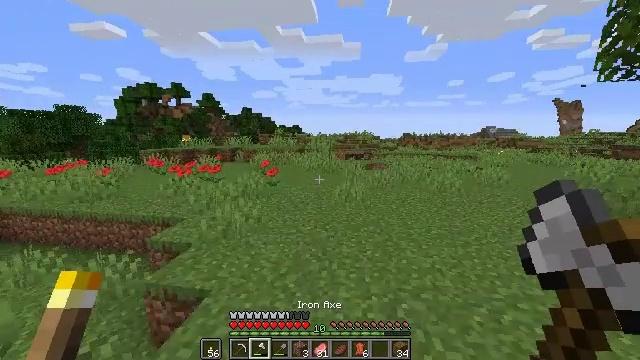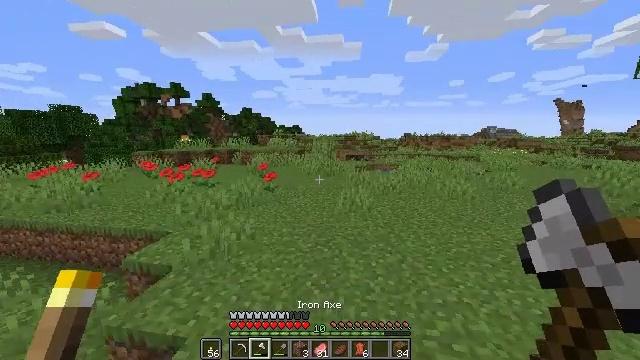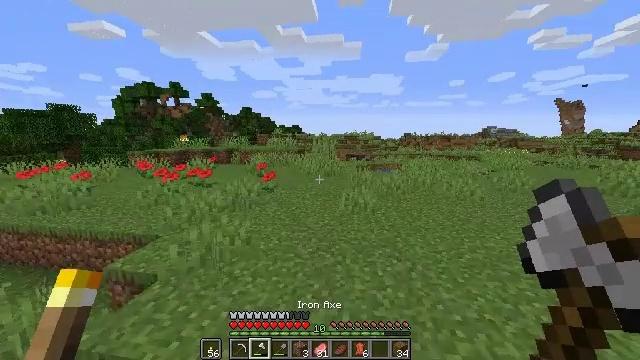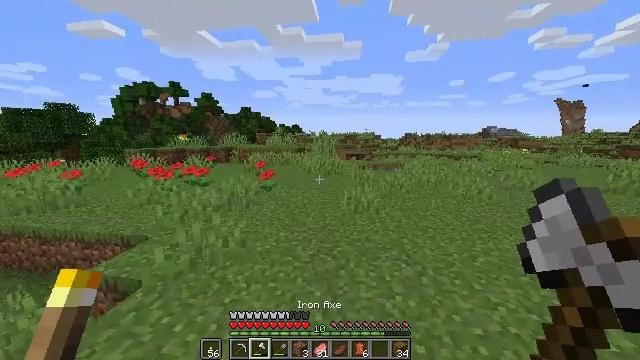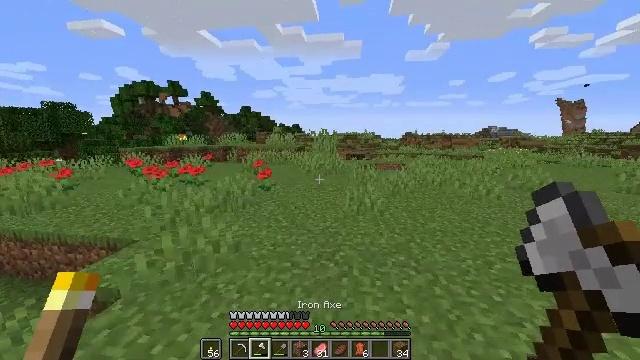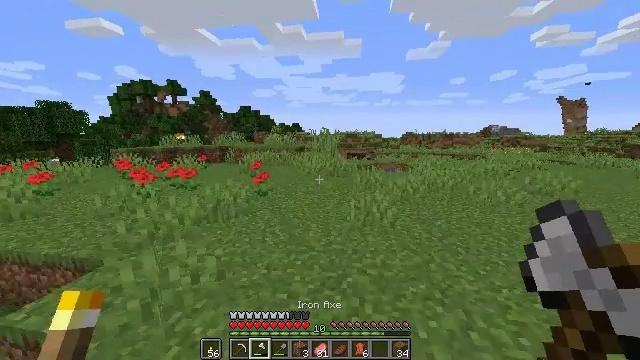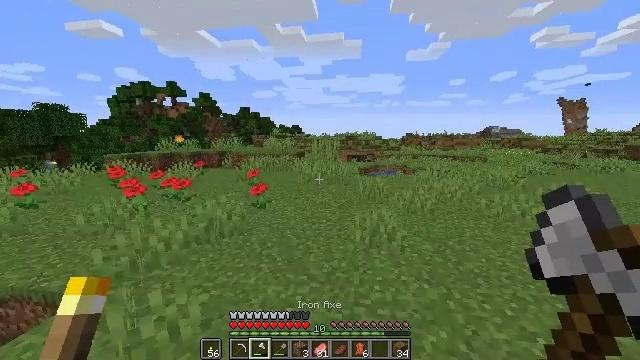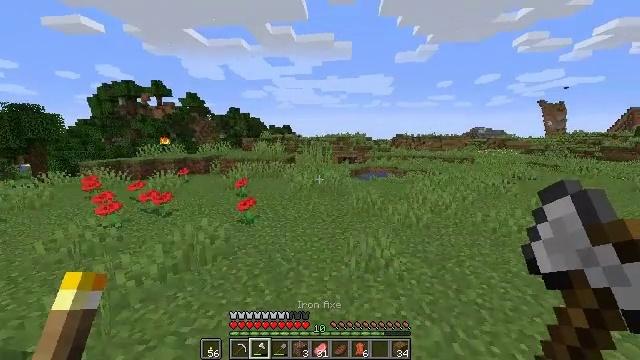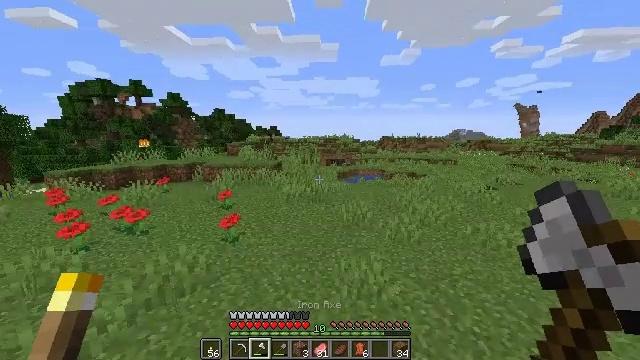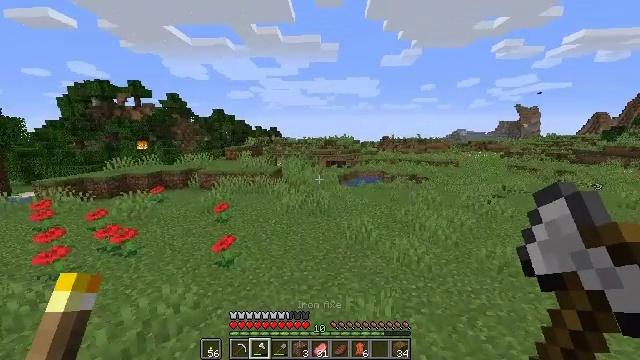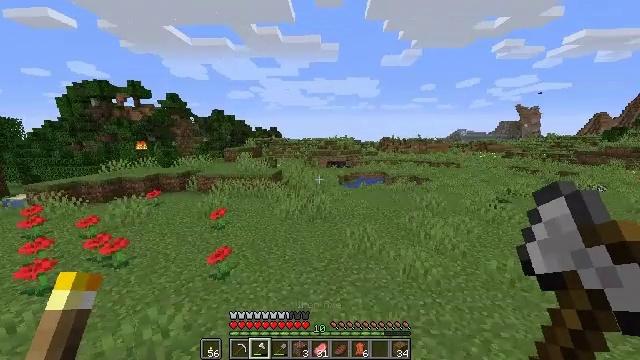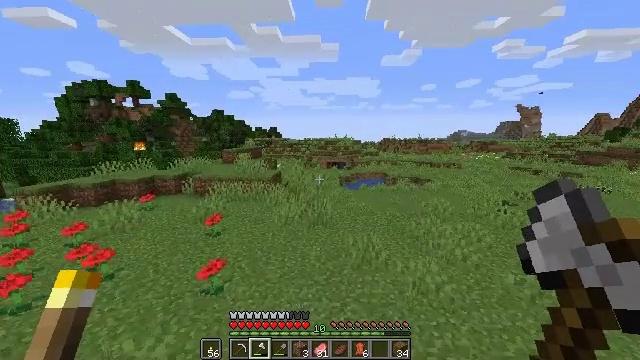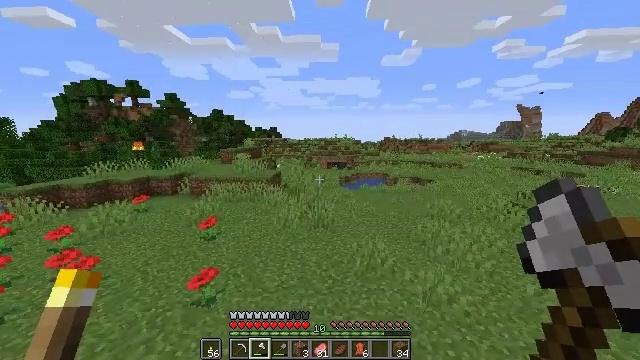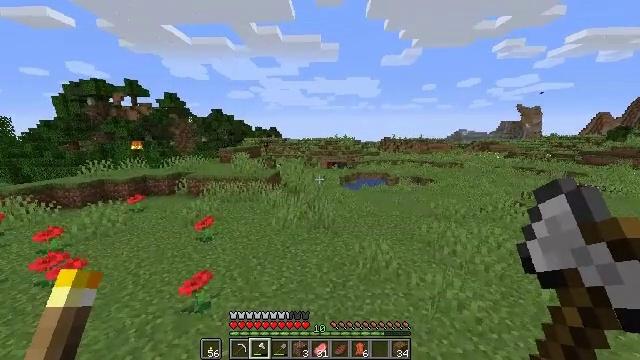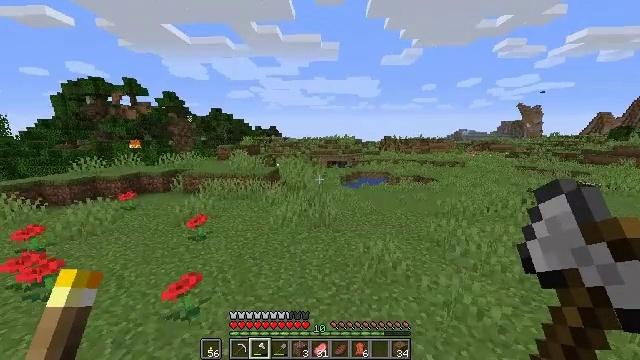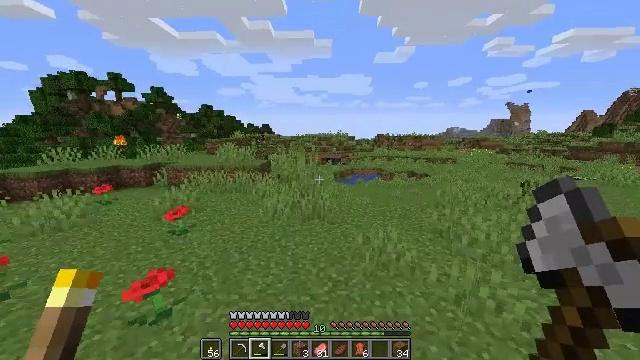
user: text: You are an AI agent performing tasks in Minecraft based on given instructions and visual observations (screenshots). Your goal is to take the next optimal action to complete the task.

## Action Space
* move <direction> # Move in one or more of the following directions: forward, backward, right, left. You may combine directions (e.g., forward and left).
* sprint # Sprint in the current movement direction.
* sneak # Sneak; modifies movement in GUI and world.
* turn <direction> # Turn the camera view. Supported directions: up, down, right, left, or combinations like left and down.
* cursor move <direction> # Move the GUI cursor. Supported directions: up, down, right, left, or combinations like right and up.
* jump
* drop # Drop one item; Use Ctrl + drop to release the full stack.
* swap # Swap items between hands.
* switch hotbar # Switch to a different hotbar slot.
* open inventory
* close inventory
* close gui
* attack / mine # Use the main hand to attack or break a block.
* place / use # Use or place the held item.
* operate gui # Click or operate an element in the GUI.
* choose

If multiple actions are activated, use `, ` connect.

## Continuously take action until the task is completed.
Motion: motion action
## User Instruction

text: Gather hay blocks from the farm.
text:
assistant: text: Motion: move forward, sprint, jump
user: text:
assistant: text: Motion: move forward, sprint, jump
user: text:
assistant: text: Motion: move forward, sprint, jump
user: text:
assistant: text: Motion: move forward, sprint, jump
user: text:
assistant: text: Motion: move forward, sprint, jump
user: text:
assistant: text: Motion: move forward, sprint, jump
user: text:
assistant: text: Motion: move forward, sprint, turn right, jump
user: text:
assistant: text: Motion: move forward, sprint, turn right, jump
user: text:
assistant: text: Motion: move forward, sprint, jump
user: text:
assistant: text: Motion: move forward, sprint, jump
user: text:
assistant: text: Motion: move forward, sprint, jump
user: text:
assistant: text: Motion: move forward, sprint, jump
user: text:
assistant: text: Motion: move forward, sprint, jump
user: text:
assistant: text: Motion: move forward, sprint, jump
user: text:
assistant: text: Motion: move forward and move right, sprint, turn right, jump
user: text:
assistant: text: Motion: move forward and move right, sprint, turn right and down, jump
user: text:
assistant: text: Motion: move forward and move right, sprint, jump
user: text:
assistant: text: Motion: move forward and move right, sprint, jump
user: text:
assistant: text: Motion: move forward and move right, sprint, jump
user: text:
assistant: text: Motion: move forward, sprint, jump
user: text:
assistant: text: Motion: move forward, sprint, jump
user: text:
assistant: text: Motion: move forward, sprint, turn right and down, jump
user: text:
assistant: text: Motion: move forward, sprint, turn right and down, jump
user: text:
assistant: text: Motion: move forward, sprint, turn right, jump
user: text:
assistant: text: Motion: move forward, sprint, jump
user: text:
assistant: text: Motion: move forward, sprint, jump
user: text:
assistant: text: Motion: move forward, sprint, jump
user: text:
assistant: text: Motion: move forward, sprint, jump
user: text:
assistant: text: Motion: move forward, sprint, jump
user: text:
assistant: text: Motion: move forward, sprint, turn down, jump